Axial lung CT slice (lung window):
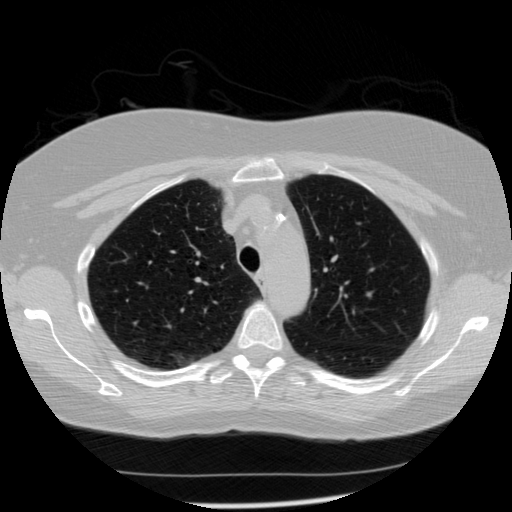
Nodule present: no